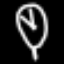
Label: leaf